Question: This is probably basic stuff, so if there's some kind of online reference for how html text & margins work, please just throw me a link.
Anyway, I'm having some trouble defining exact margins for text. Below is an example of an image, a div containing text below it and more text below the div. Other margins are set to 0, and margins for the div is 10px top & bottom, 0 left & right. For reasons unknown to me, it turns out 16px top, 14px bottom. I could just compensate the error with the margin definitions, but I would actually like to know what's going on instead of treating the symptoms.
'''
<img src="images/temp/img.png" />
<div><p>Testing</p></div>
<h2>Siirry</h2>
'''
And style for the div is
'''
div {
color:#f00;
text-transform:uppercase;
font-size:9px;
line-height:9px;
height:9px;
margin:10px 0;
overflow:hidden;
}
'''
Example image:

EDIT:
More info since my point didn't apparently come out very clearly:
The margin is 10px according to tools such as Firebug. That is not what I'm asking. However because of the way the fonts are rendered, the box of the text is actually larger than the actual size of the text. This causes the VISUAL margin to be larger than the defined margin (which you can verify by measuring it in Photoshop or simnilar software). I'm looking for information about the relation between text's box size and actual size, so I can define margins properly.
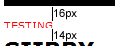
Answer: That's because the font doesn't use the entire height. A better (though maybe not perfect) indication would be to select the text and check the margins between the black border and the highlighted rectangle. And that goes for the text below 'testing' too. It will occupy part of those 14px.